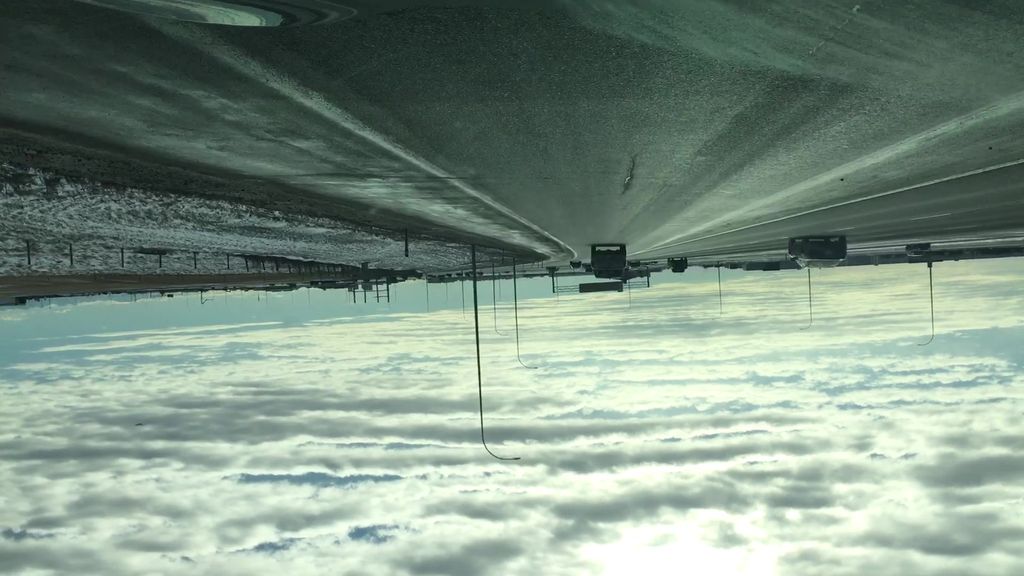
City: calgary